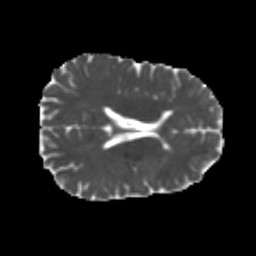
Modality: MD
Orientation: axial
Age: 20
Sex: male
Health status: healthy
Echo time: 0.074 s